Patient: sex M, age 69
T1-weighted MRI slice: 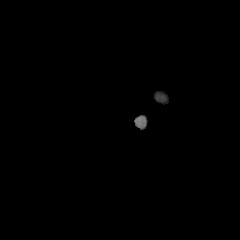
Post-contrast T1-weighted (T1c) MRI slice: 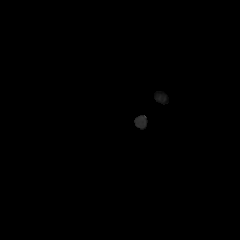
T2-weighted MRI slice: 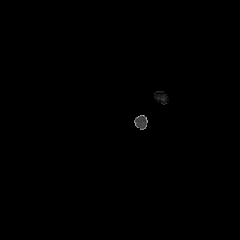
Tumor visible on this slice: no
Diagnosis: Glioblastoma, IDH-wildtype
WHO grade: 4